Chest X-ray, PA view. Patient: 52 years old, sex M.
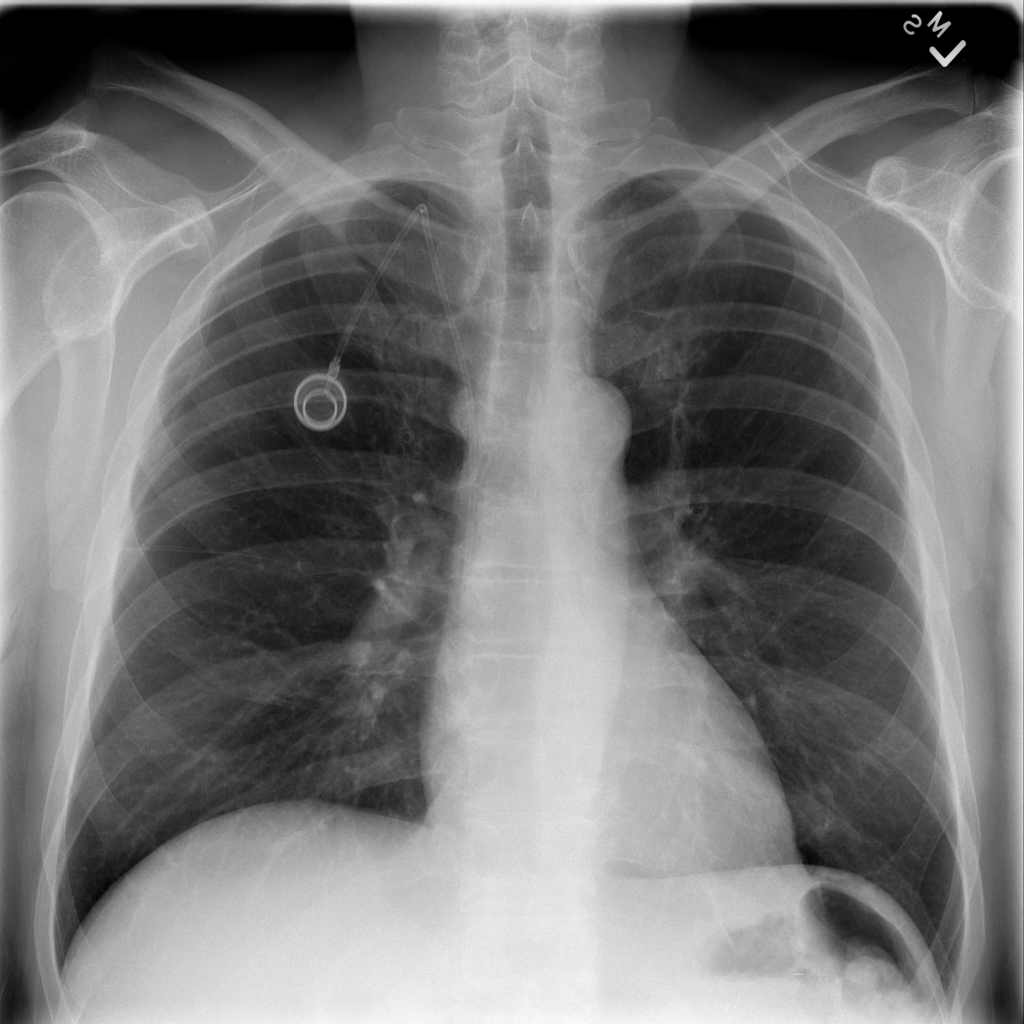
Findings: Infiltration